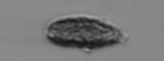
Label: Pseudochattonella_farcimen